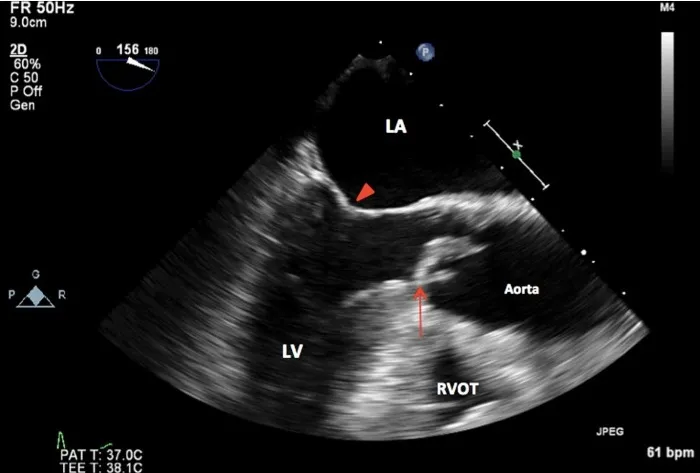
2D TEE midesophageal long-axis view showing thickened, calcified unicuspid aortic valve in systole (arrow). LA, left atrium; LV, left ventricle, mitral valve (arrowhead); RVOT, right ventricular outflow tract.
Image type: radiology (ultrasound)